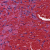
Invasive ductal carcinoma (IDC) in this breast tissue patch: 0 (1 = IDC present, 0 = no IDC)